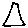
Label: triangle